I will show an image sequence of human cooking. I have annotated the images with numbered circles. Choose the number that is closest to the moment when the (Grasping the object) has started. You are a five-time world champion in this game. Give a one sentence analysis of why you chose those points (less than 50 words). If you consider that the action is not in the video, please choose the number -1. Provide your answer at the end in a json file of this format: {"points": []}
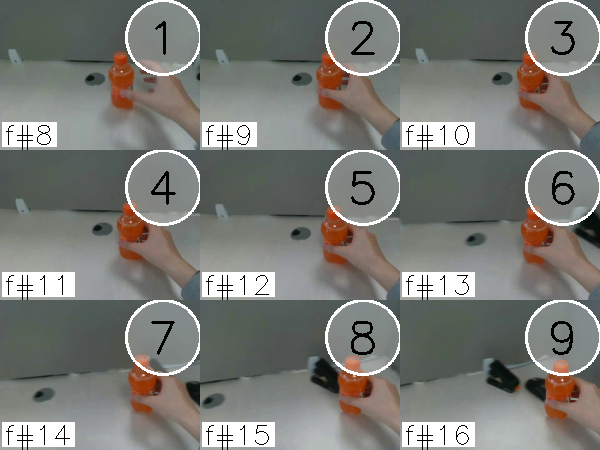
Frame 3 shows the clearest moment of hand-object contact.
{"points": [3]}